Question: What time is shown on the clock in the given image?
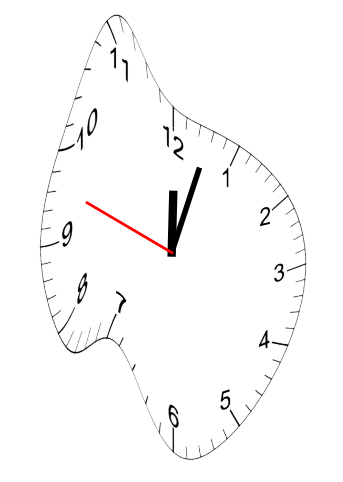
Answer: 12:02:48